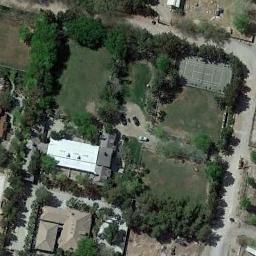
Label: tennis_court